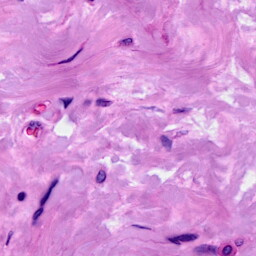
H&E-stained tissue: Breast